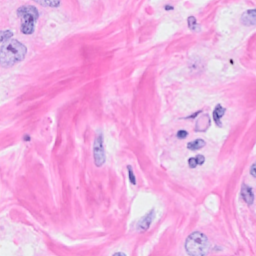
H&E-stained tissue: Breast